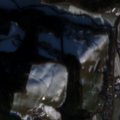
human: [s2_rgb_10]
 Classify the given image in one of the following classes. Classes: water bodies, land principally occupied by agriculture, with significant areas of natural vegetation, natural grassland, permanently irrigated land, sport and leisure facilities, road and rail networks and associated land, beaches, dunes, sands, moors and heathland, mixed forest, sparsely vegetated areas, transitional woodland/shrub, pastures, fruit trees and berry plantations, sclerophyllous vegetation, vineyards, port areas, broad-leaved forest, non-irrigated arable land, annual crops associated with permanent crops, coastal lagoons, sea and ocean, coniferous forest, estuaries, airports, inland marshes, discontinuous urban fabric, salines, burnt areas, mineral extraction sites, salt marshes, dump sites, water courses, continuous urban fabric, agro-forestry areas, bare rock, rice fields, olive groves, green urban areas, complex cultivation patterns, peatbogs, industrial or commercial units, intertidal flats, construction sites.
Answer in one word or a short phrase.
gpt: discontinuous urban fabric, pastures, complex cultivation patterns, land principally occupied by agriculture, with significant areas of natural vegetation, coniferous forest, mixed forest